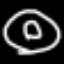
Label: donut